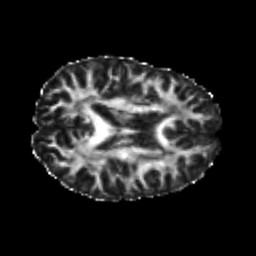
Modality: FA
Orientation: axial
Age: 22
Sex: male
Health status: healthy
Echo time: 0.074 s